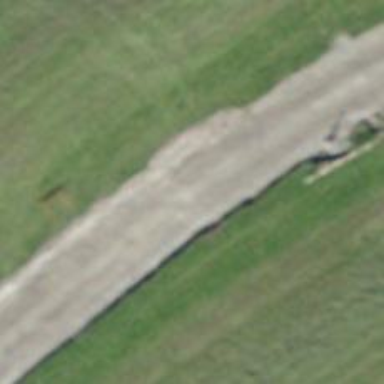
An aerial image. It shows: Asphalt track with grade1 quality.